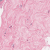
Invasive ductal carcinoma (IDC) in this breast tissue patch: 0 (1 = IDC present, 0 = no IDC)